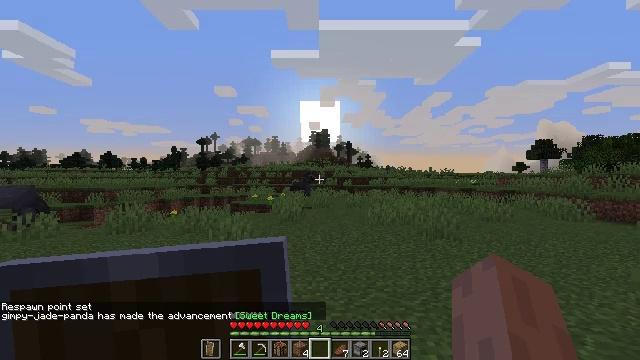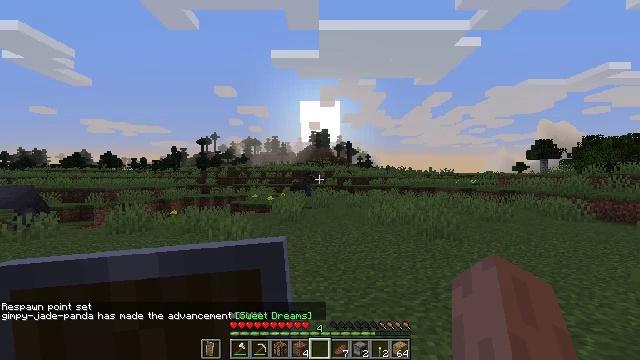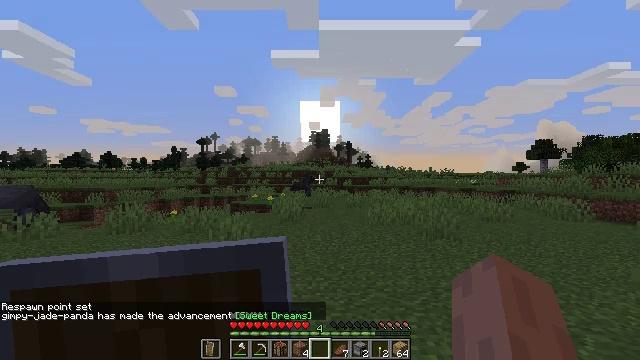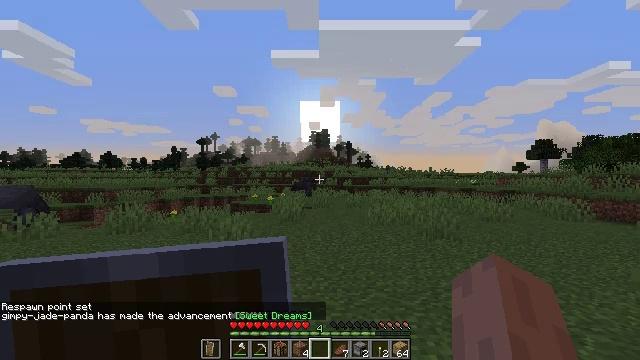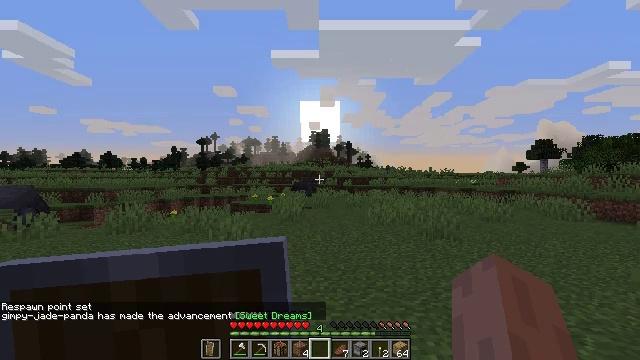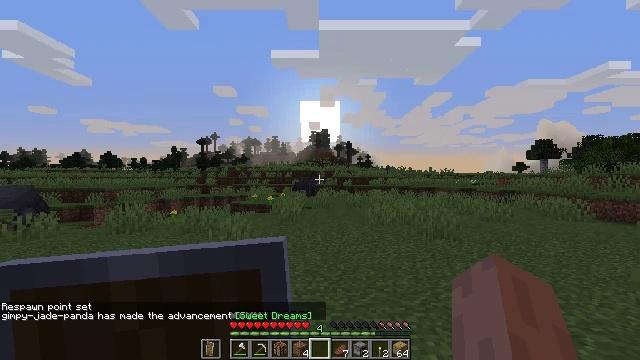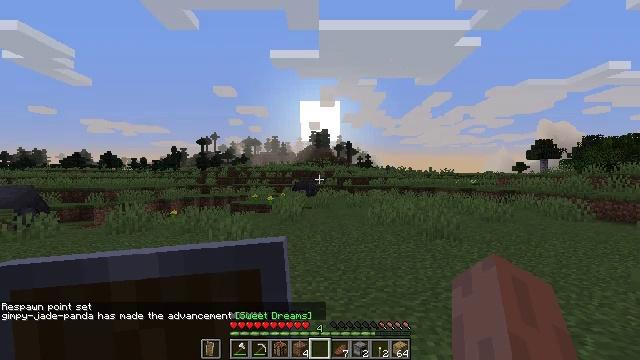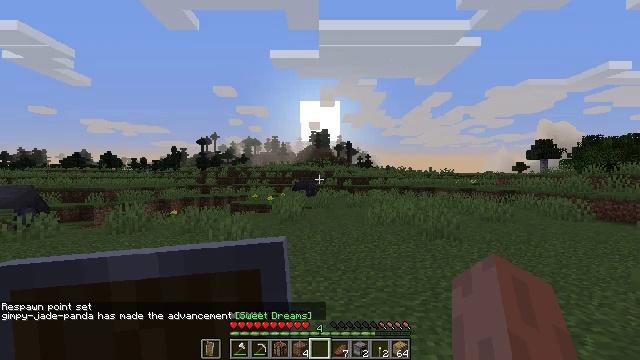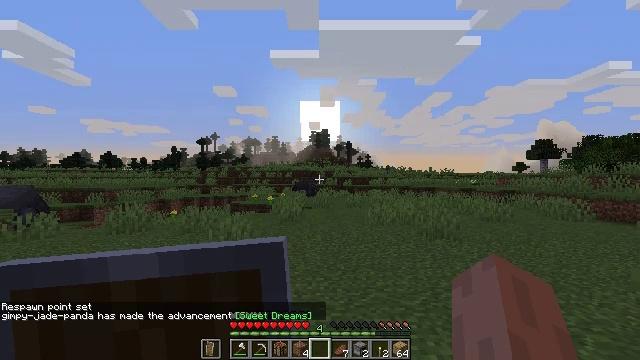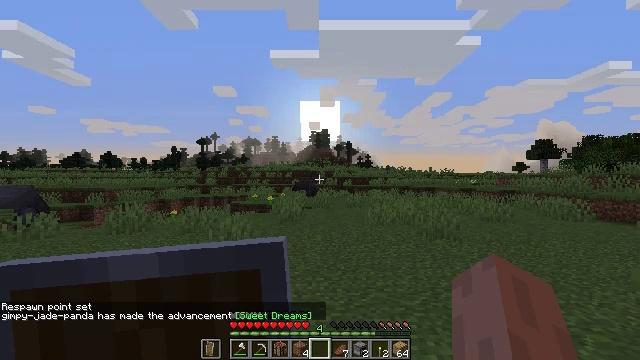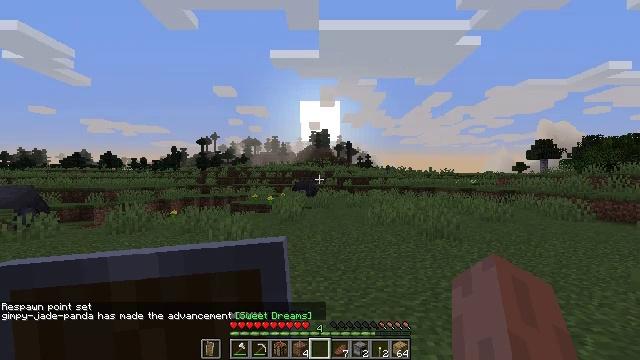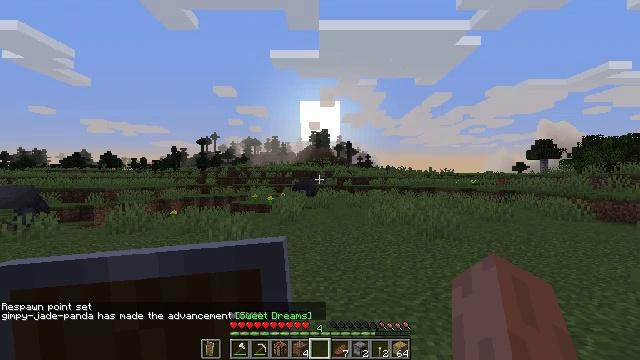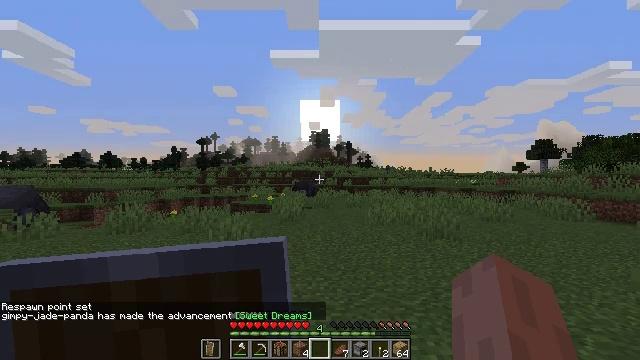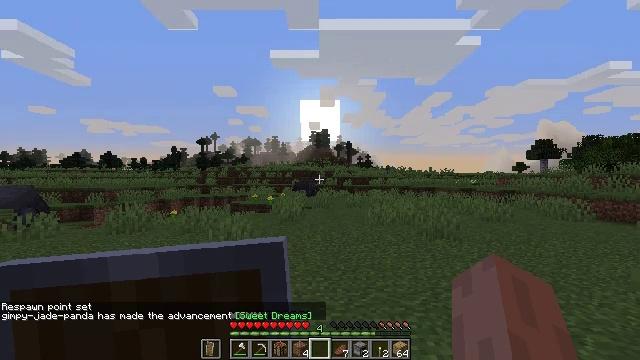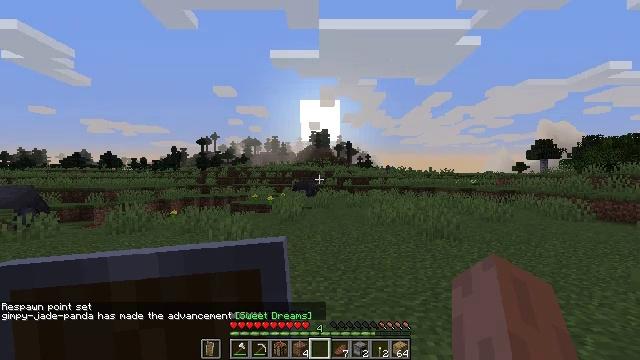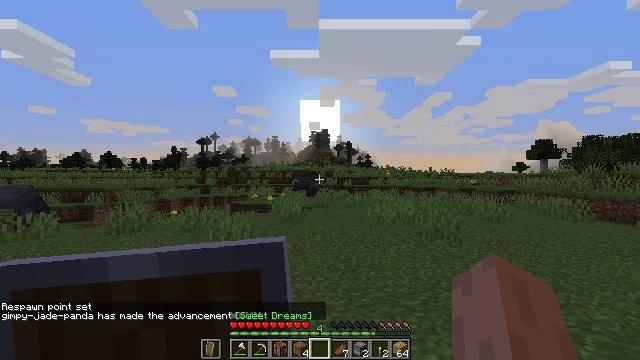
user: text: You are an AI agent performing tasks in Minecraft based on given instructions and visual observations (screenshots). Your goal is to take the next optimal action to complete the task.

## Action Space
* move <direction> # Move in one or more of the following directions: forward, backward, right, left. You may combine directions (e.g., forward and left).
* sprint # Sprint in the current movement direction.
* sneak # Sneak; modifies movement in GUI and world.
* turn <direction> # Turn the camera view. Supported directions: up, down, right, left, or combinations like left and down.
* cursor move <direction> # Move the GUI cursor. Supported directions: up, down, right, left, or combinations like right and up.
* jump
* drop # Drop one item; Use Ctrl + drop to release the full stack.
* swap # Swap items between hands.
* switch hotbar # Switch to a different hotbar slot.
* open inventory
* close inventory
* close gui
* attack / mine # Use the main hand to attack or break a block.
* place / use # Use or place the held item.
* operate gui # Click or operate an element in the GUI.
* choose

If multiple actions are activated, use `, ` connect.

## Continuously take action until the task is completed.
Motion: motion action
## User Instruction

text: Take down the purple bed.
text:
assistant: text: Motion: no_op
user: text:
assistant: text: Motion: no_op
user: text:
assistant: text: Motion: no_op
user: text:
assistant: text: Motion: no_op
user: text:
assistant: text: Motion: no_op
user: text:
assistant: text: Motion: no_op
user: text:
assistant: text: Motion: no_op
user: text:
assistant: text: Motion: no_op
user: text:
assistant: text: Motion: no_op
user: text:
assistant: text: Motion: no_op
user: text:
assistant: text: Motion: no_op
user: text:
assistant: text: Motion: no_op
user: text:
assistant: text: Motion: no_op
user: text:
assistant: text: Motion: no_op
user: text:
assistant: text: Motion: no_op
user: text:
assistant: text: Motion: no_op
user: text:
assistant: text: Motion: no_op
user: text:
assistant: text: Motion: no_op
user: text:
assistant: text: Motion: no_op
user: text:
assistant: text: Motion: no_op
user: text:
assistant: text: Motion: no_op
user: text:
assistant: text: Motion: turn right and down
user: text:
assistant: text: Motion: turn right and down
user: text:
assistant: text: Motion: turn left and down
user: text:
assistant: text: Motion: turn down, attack / mine
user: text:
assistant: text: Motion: turn left and down, attack / mine
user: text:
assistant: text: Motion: attack / mine
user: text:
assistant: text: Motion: attack / mine
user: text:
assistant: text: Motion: attack / mine
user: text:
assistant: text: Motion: attack / mine